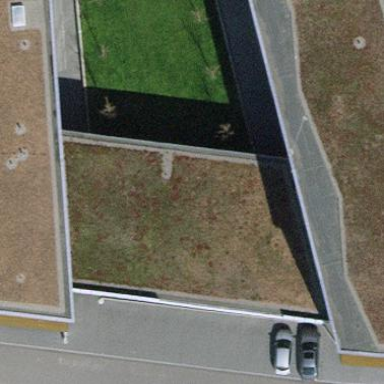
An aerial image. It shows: View of roof of building.